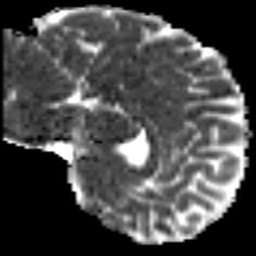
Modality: MD
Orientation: sagittal
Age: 31
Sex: male
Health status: healthy
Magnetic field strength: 3 T
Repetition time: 8.4 s
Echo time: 0.0926 s